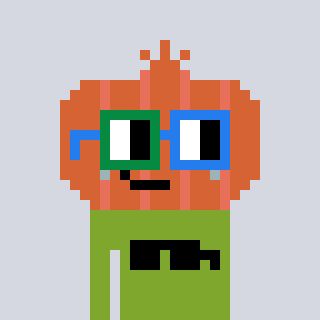
a pixel art character with square green and blue glasses, a onion-shaped head and a slimegreen-colored body on a cool background